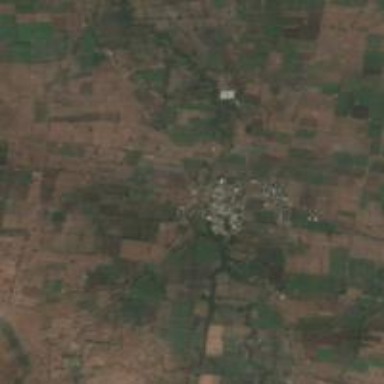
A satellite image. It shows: Village.